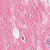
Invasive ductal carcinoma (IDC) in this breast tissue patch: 0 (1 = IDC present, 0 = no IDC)